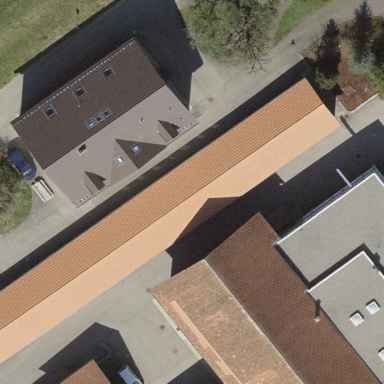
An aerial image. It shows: Farm building.